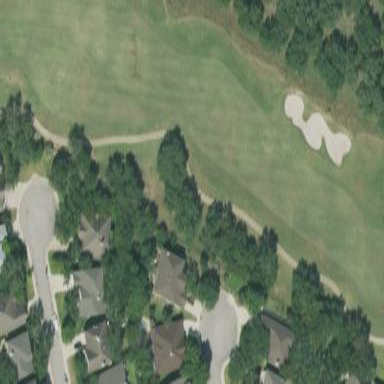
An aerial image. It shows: Rough area in golf course.